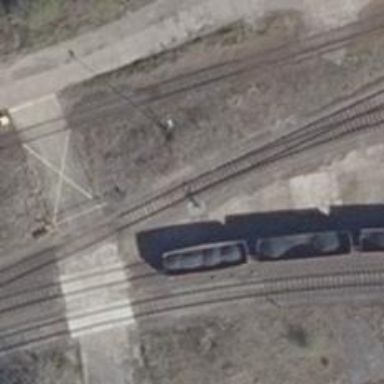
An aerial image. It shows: Railway switch.